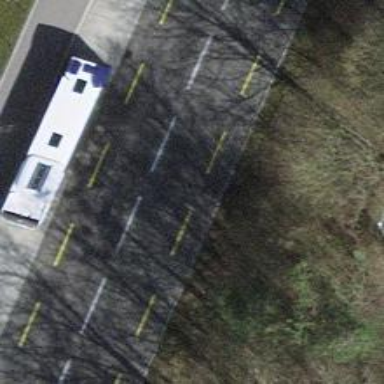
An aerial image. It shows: Bus stop with stop position for public transport.